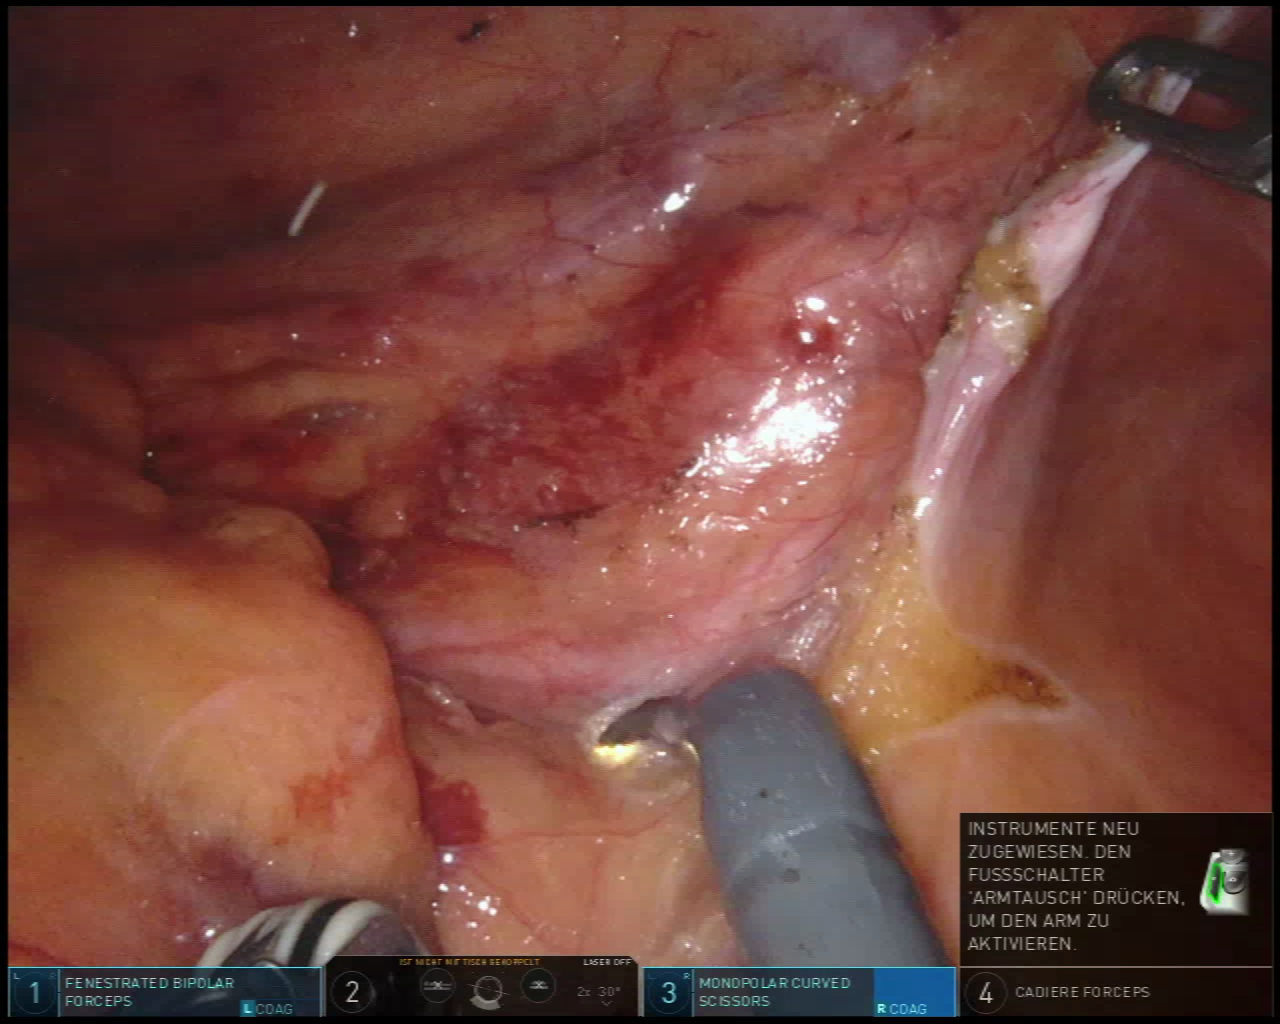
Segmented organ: ureter
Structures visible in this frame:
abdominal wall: yes
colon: no
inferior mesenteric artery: no
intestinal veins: no
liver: no
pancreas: no
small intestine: no
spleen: no
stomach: no
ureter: yes
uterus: no
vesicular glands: no